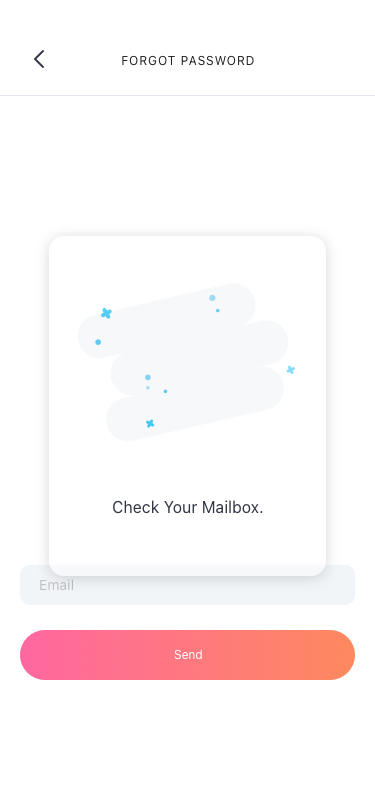
Text in this UI design:
FORGOT PASSWORD
Check Your Mailbox.